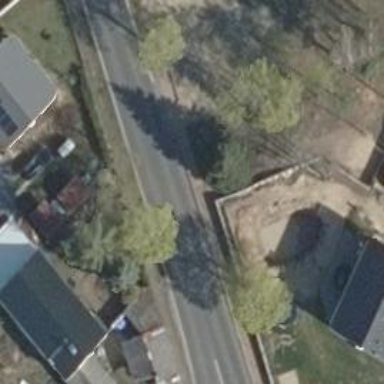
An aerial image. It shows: Secondary road with asphalt surface and sidewalk on the left.